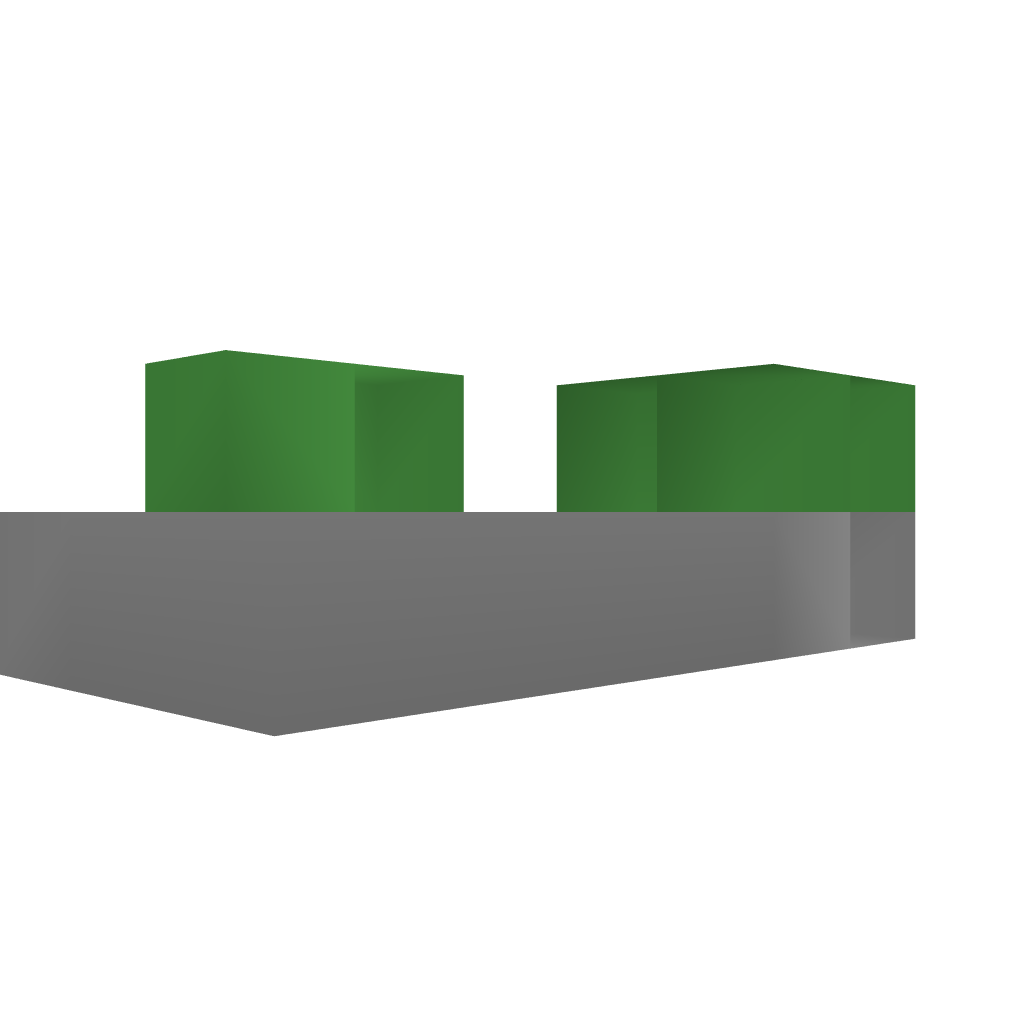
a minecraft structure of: Snow Mansion bad low quality